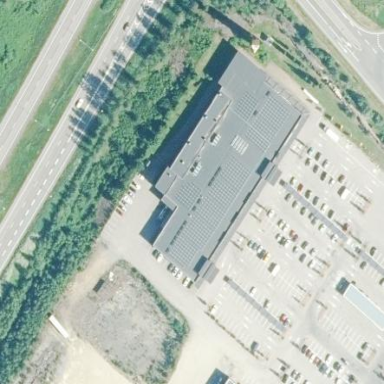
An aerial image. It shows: Fuel station building.